Question: Lots of my files in my Xcode project get "stuck" outside of my project and I'm unable to delete them. This happens occasionally when creating new files (maybe 50% of the time).
Here's a screenshot of what happens:

Any ideas?
Thanks.
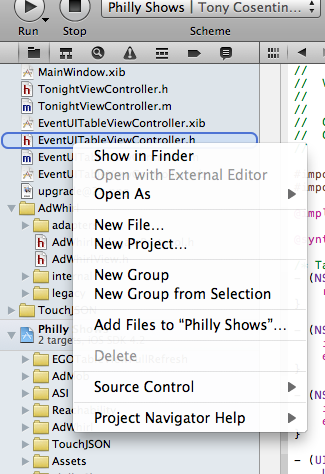
Answer: Same problem, solved editing manually the project bundle:
- - - -
Michele